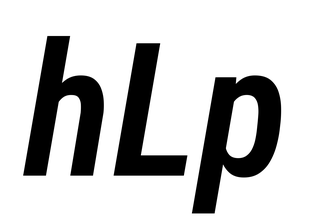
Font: Roboto-Italic_Condensed_SemiBold_Italic